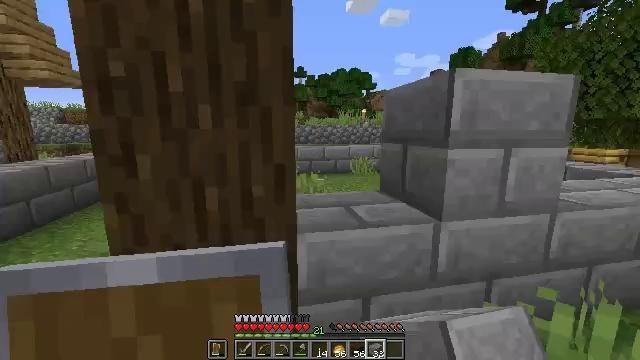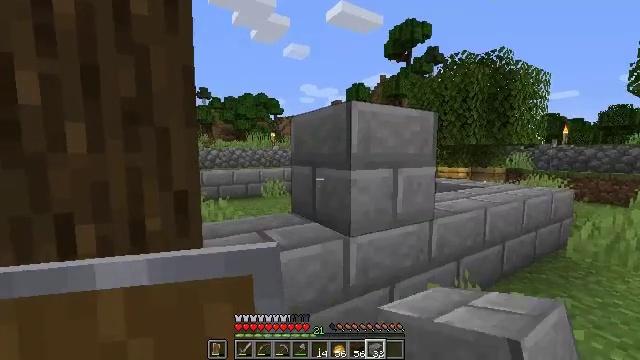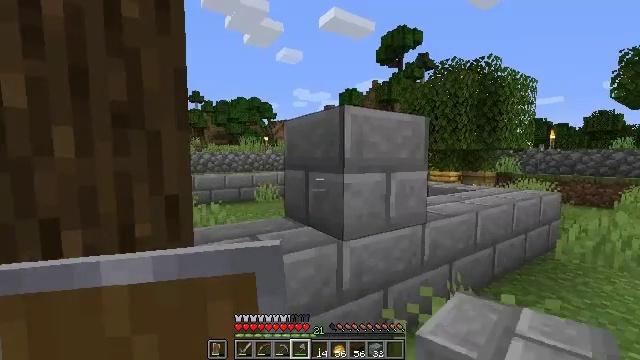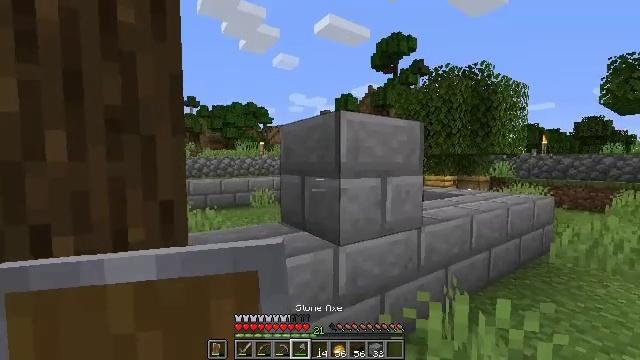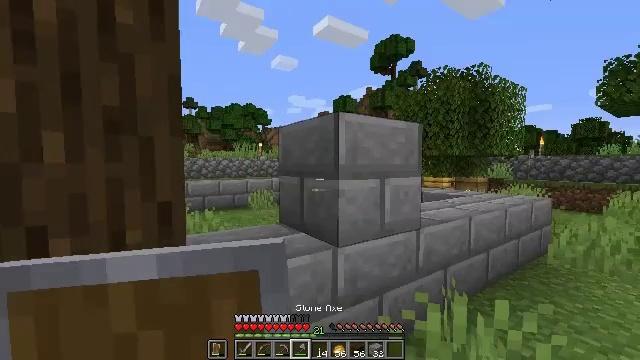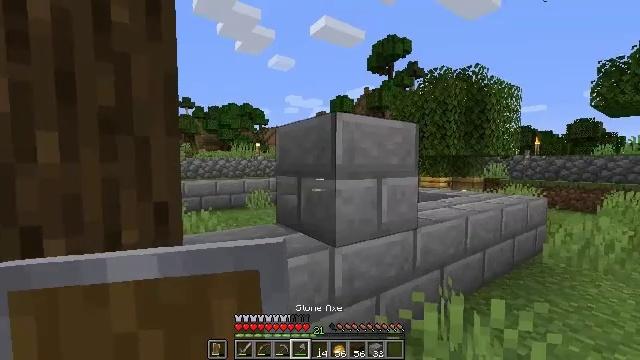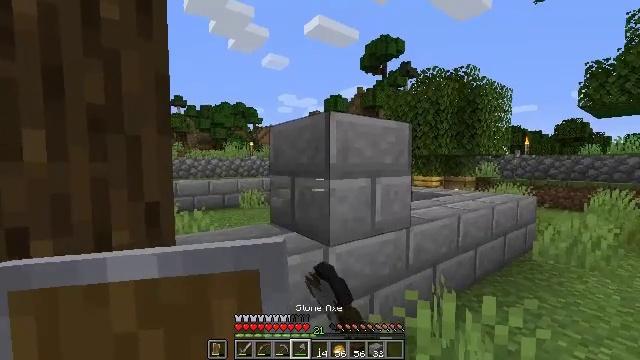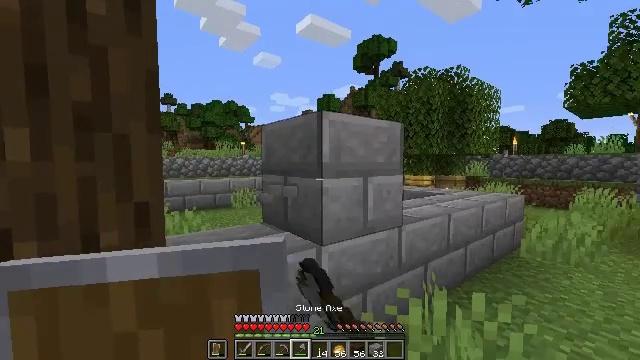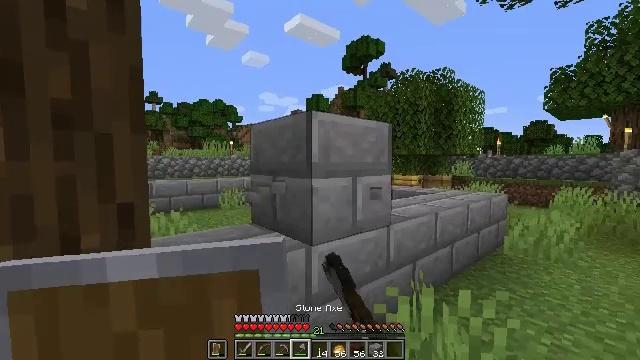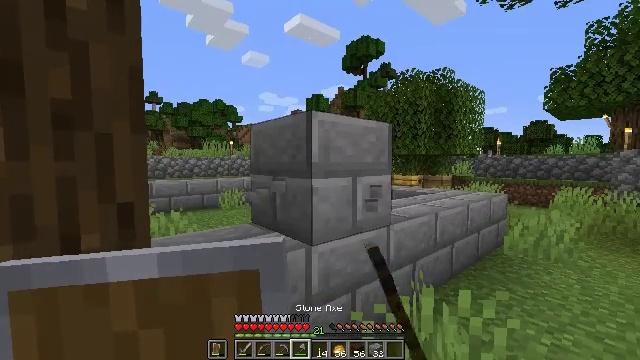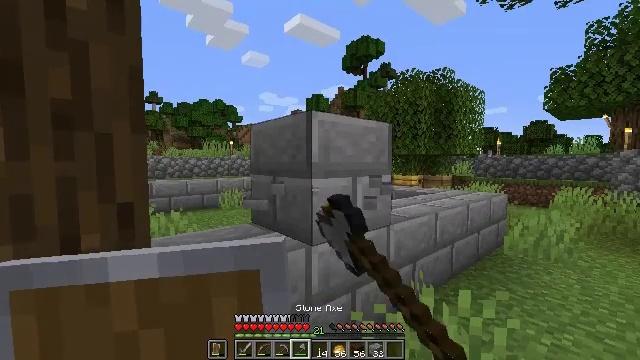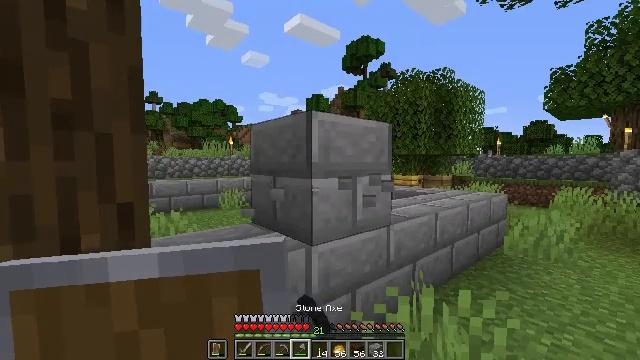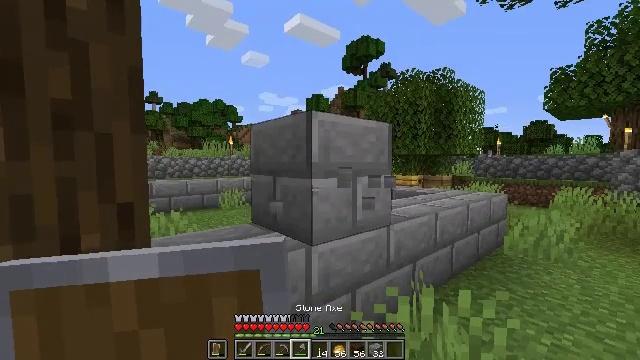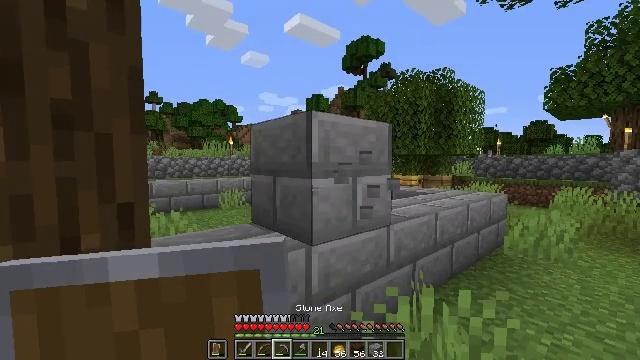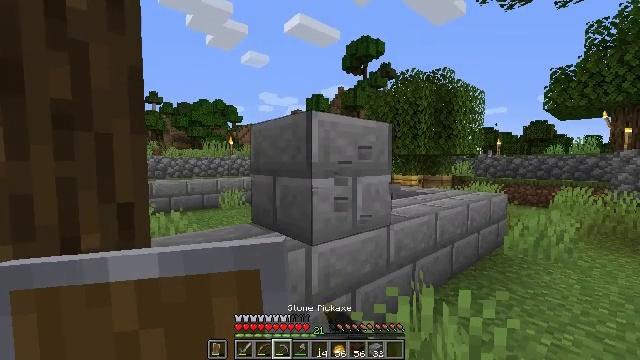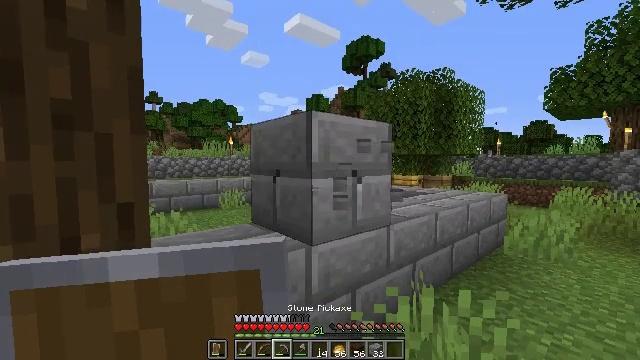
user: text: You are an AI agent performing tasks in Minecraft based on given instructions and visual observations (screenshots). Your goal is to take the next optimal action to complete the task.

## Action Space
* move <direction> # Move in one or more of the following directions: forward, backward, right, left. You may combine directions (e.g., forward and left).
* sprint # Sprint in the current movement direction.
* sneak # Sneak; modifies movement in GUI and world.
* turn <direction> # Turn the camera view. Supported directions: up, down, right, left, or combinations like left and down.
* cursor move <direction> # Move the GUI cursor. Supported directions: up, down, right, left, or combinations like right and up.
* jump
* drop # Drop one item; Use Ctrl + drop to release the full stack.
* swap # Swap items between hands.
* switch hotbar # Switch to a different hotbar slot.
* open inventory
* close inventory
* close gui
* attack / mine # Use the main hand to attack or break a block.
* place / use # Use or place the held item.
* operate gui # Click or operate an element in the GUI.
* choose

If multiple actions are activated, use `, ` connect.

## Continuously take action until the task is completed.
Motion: motion action
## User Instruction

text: Get stone bricks for construction purposes.
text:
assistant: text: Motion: turn right and up
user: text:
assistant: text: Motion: turn right, switch to hotbar 4
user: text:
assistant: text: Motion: turn up, switch to hotbar 4
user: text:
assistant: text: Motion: switch to hotbar 4
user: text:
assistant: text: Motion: attack / mine
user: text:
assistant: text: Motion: turn right, attack / mine
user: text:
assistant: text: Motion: turn right, attack / mine
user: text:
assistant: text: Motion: turn right, attack / mine
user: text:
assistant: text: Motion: attack / mine
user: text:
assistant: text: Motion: attack / mine
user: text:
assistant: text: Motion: attack / mine
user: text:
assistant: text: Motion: attack / mine
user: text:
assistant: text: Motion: attack / mine, switch to hotbar 3
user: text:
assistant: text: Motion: attack / mine, switch to hotbar 3
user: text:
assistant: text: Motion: attack / mine
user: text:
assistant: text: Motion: attack / mine
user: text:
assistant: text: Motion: attack / mine
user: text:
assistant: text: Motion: attack / mine
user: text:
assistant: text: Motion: attack / mine
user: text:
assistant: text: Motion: attack / mine
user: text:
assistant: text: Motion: attack / mine
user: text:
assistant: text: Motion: attack / mine
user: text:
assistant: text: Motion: attack / mine
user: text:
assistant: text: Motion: attack / mine
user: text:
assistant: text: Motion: attack / mine
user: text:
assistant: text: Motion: attack / mine
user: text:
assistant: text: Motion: attack / mine
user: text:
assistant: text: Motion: move forward, attack / mine
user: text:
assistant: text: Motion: move forward and move right, attack / mine
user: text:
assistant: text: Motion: move forward and move right, turn down